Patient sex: F
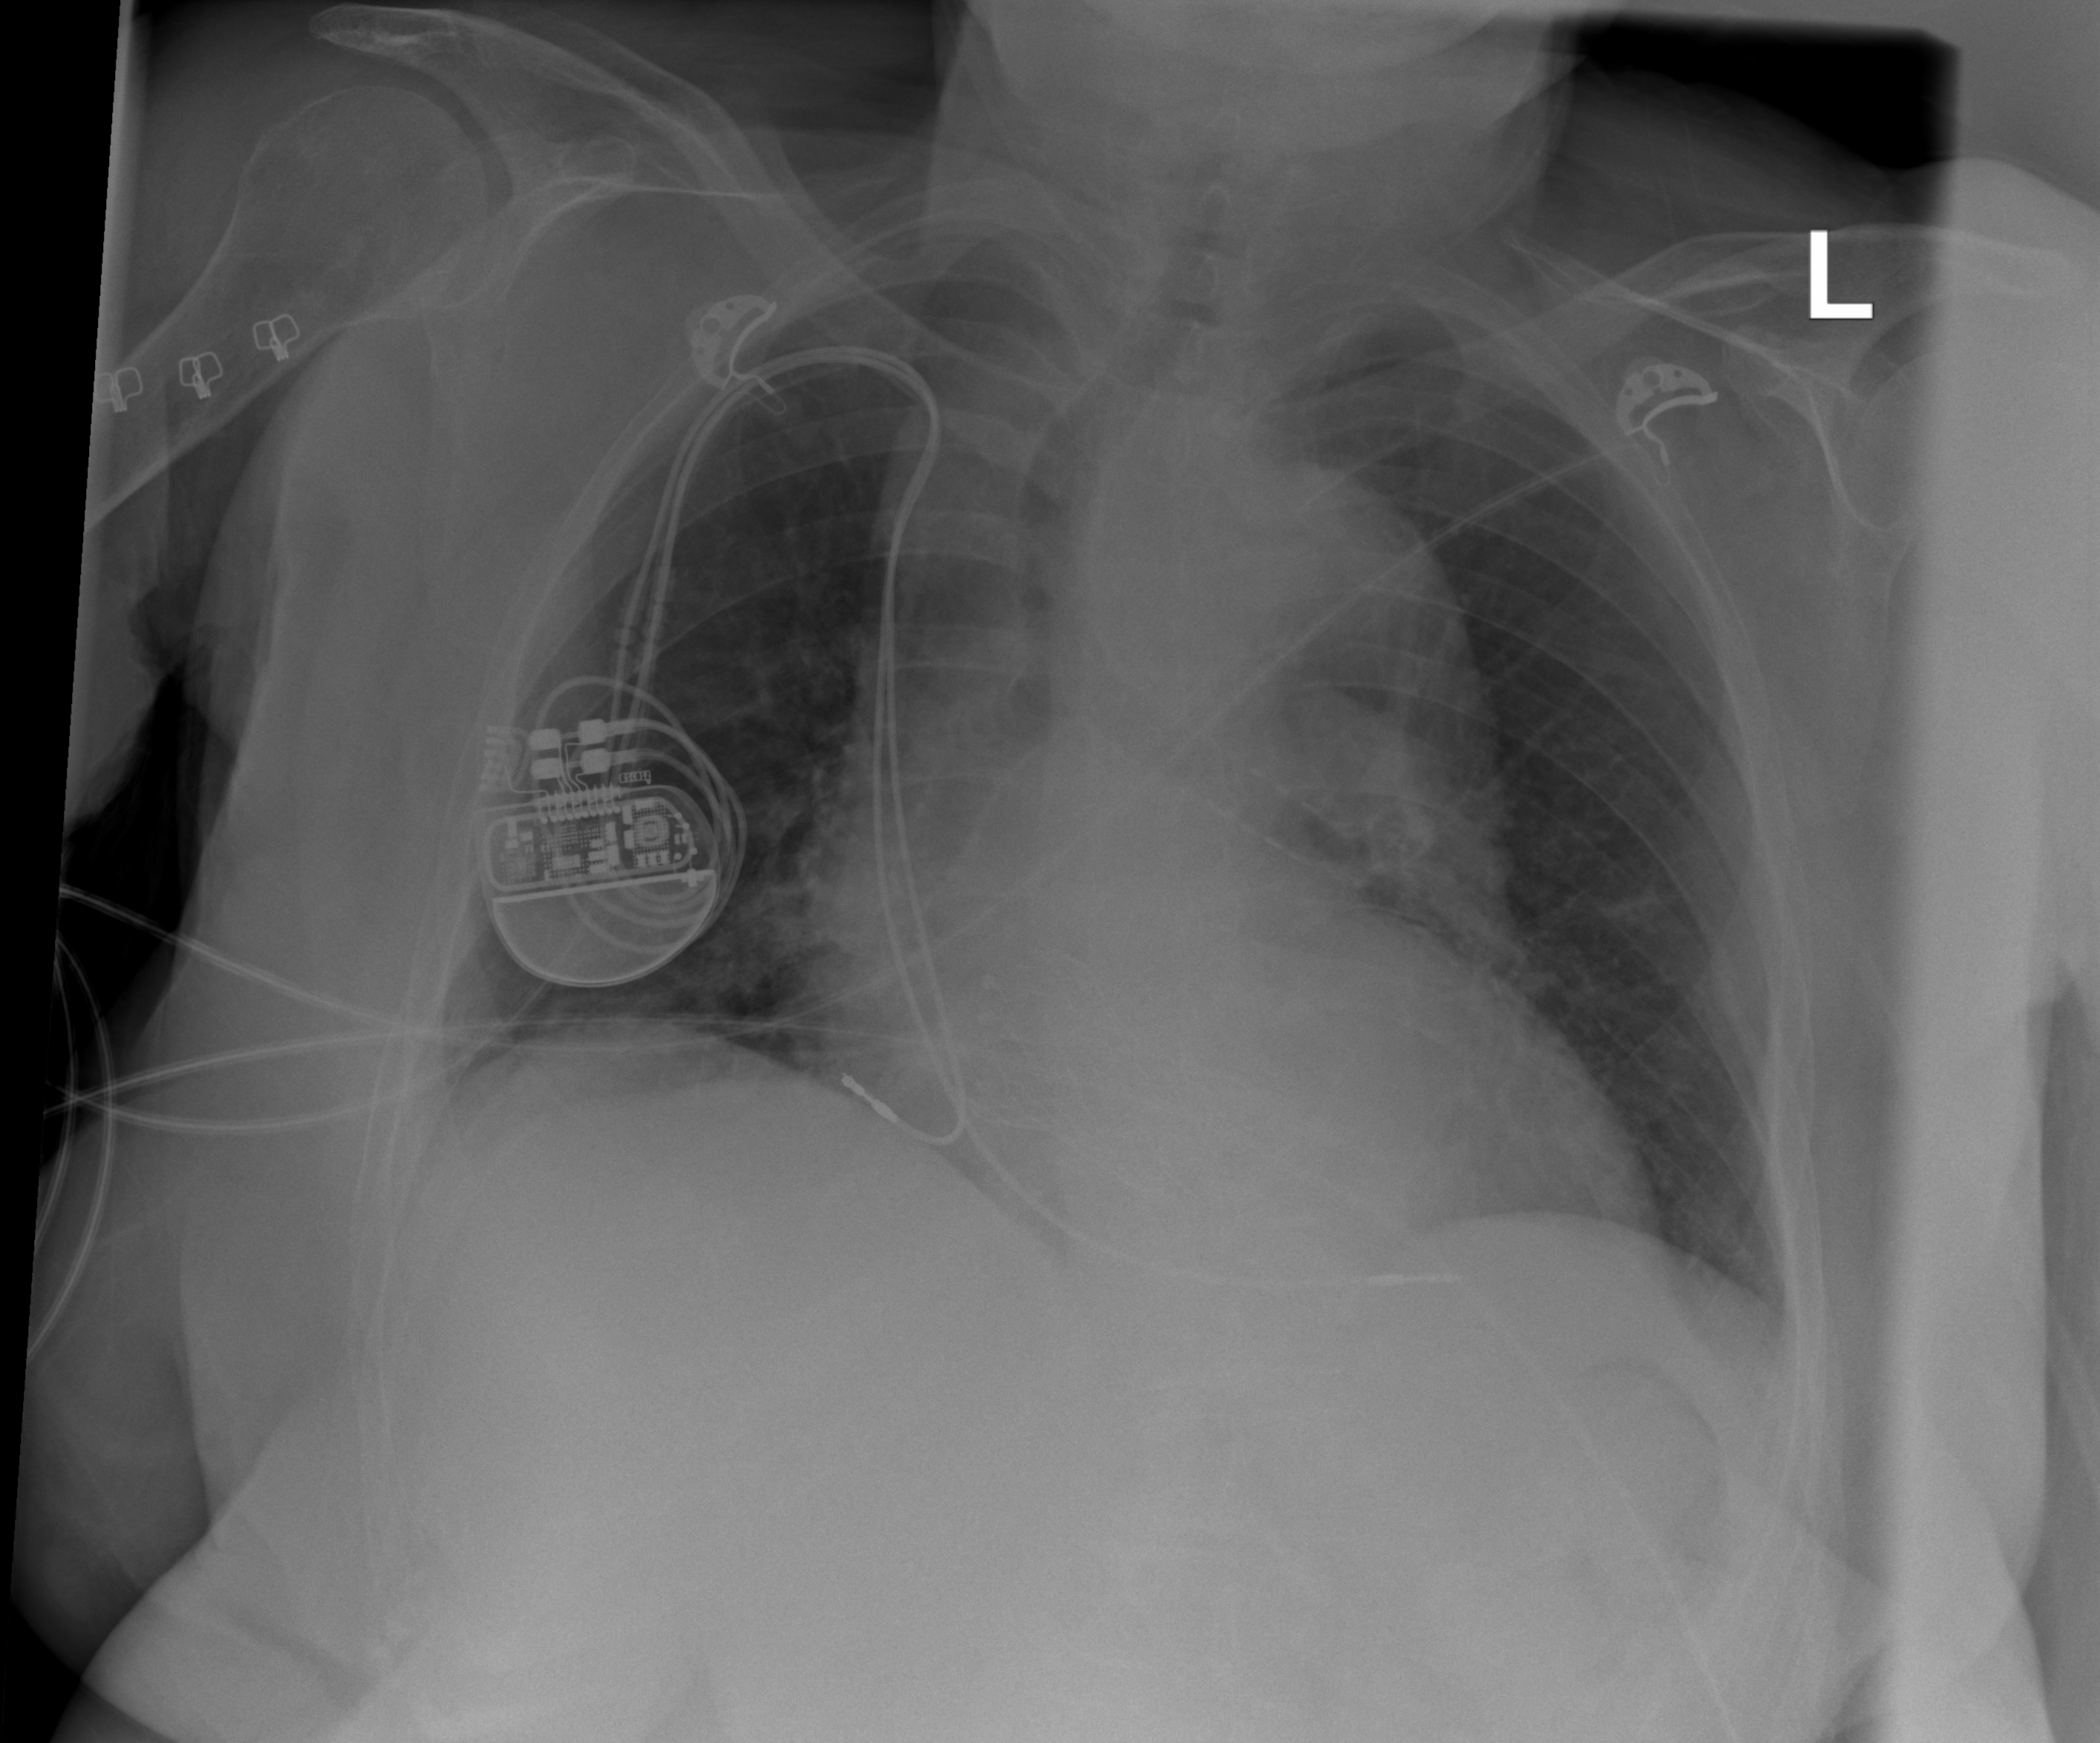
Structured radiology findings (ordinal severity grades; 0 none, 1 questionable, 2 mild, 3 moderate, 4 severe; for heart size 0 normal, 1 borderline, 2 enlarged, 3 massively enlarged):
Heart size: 2
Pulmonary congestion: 0
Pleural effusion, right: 0
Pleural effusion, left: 0
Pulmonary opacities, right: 0
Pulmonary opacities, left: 0
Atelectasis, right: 0
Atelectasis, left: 0